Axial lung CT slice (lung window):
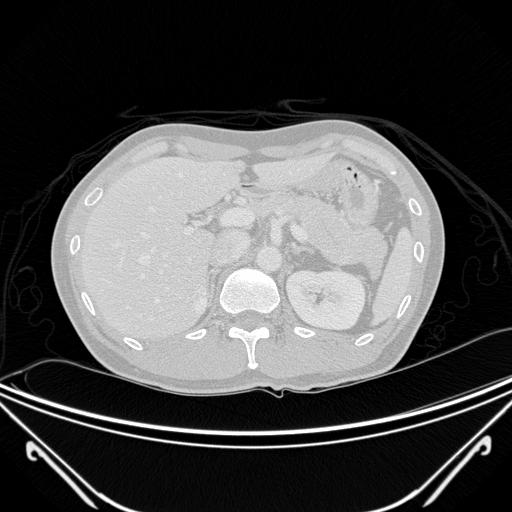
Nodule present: no